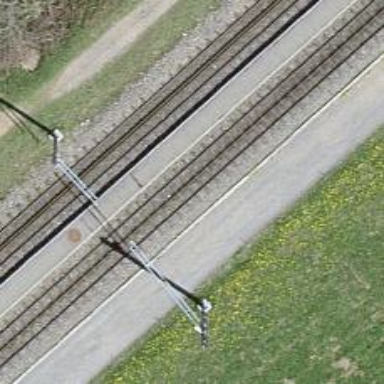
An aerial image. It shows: Rail siding with electrified tracks using contact line.